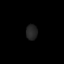
Tissue: lung
Cell type: Epithelial cells
Senescence score: 0.1718
Nuclear area (px): 169
Mean DAPI intensity: 36.692